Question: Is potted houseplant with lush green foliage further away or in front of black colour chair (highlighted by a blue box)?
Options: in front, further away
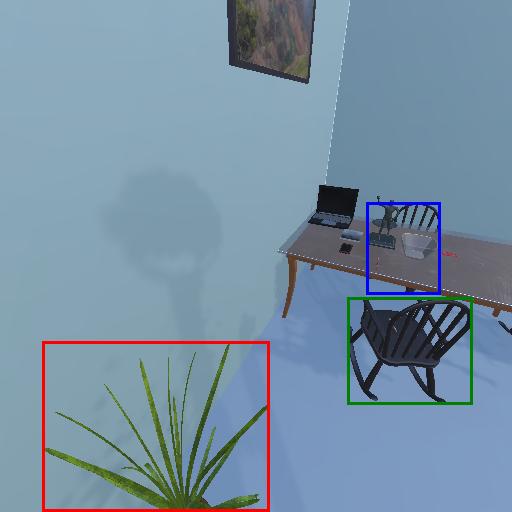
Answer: in front